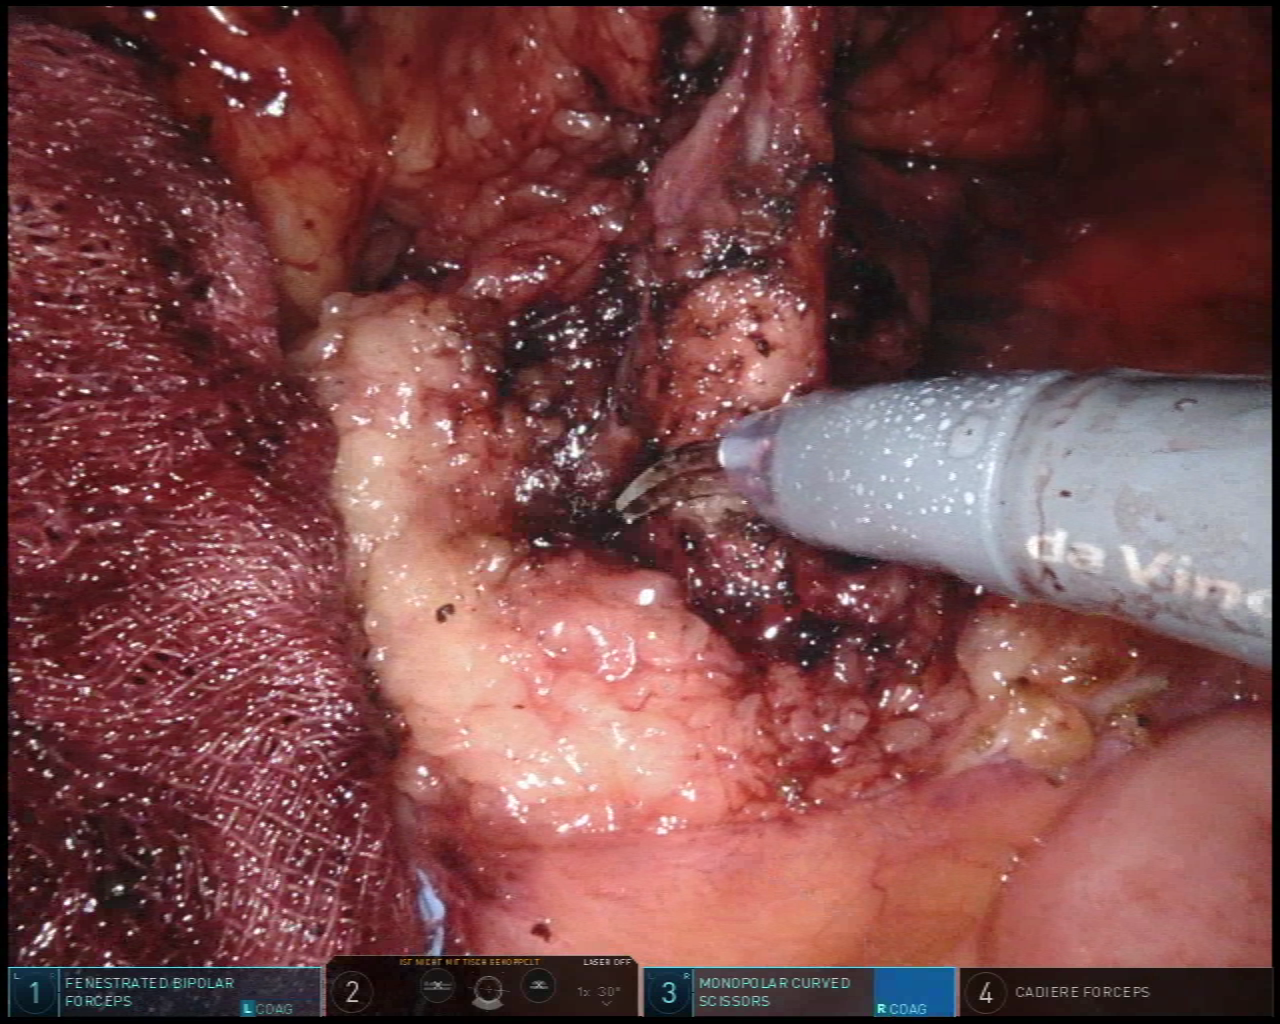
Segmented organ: inferior_mesenteric_artery
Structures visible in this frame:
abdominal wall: no
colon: no
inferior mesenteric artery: yes
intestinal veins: no
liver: no
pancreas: no
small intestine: yes
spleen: no
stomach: no
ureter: no
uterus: no
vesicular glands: no